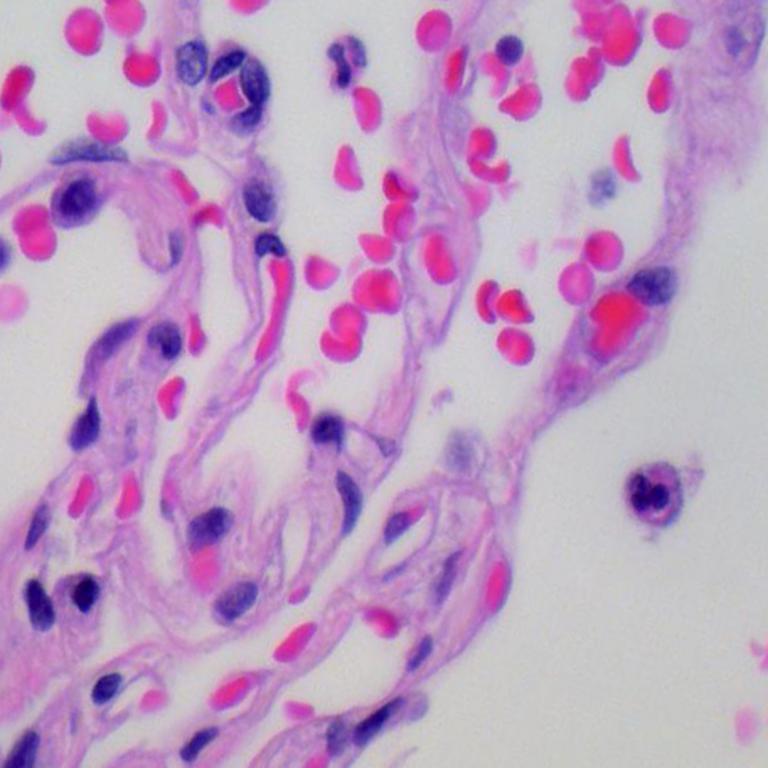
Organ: lung
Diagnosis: benign